Question: I am trying to learn ruby, and i am trying to do the exercise on this site and need help
<URL>
Write a program that asks for a number and a sentence and prints the sentence backwards that many times. It should:

'''
puts "Enter A Number?"
repeatHello = gets
i = 0
begin
puts "hello world!" + i
end while i > repeatHello
'''
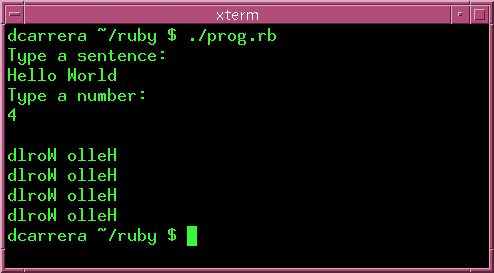
Answer: You're making two mistakes in the code you pasted. The first is that you need to add 1 to i each time it loops. At the moment i is not increasing in value.
Within the loop (between begin and end) you need to increment i like so:
'''
i += 1
'''
(This shorthand for i = i + 1).
The second mistake is on the last line. Currently it reads 'do this while i is greater than repeatHello', but i starts at 0, so its not going to be greater.
You need to switch it around to
'''
while i < repeatHello.
'''
You should end up with some code like this:
'''
puts "Enter A Number?"
number = gets
puts "Enter A Sentence?"
sentence = gets
i = 0
begin
puts sentence.reverse
i += 1
end while i < number
'''